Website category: phone
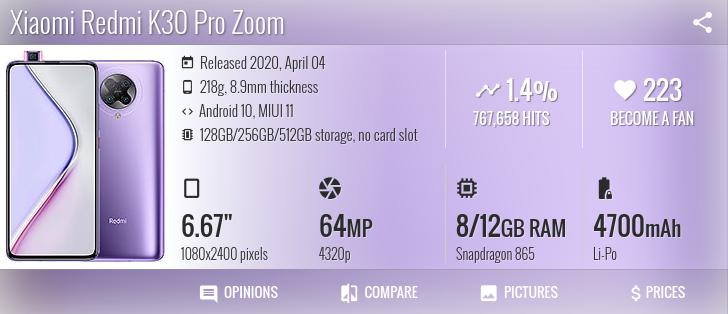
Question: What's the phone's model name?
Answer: Xiaomi Redmi K30 Pro Zoom

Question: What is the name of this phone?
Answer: Xiaomi Redmi K30 Pro Zoom

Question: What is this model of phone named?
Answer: Xiaomi Redmi K30 Pro Zoom

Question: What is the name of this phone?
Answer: Xiaomi Redmi K30 Pro Zoom

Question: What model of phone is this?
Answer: Xiaomi Redmi K30 Pro Zoom

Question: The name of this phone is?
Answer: Xiaomi Redmi K30 Pro Zoom

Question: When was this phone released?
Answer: Released 2020, April 04

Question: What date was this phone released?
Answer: Released 2020, April 04

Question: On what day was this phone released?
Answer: Released 2020, April 04

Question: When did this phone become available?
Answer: Released 2020, April 04

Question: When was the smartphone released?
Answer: Released 2020, April 04

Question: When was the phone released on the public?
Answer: Released 2020, April 04

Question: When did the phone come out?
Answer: Released 2020, April 04

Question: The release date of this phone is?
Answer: Released 2020, April 04

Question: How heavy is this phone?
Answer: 218g

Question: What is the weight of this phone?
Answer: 218g

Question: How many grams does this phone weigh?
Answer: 218g

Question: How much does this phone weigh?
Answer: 218g

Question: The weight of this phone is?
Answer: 218g

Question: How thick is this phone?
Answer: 8.9mm thickness

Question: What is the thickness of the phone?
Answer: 8.9mm thickness

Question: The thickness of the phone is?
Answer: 8.9mm thickness

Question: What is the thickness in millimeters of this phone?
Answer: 8.9mm thickness

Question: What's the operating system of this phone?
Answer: Android 10, MIUI 11

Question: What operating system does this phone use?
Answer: Android 10, MIUI 11

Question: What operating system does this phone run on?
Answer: Android 10, MIUI 11

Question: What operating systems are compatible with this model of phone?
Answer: Android 10, MIUI 11

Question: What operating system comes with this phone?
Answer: Android 10, MIUI 11

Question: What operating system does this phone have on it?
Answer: Android 10, MIUI 11

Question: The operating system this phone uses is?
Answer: Android 10, MIUI 11

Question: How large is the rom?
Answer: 128GB/256GB/512GB storage

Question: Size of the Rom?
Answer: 128GB/256GB/512GB storage

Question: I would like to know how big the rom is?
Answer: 128GB/256GB/512GB storage

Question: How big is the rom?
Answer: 128GB/256GB/512GB storage

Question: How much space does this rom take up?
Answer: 128GB/256GB/512GB storage

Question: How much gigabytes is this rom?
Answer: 128GB/256GB/512GB storage

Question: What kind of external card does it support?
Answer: no card slot

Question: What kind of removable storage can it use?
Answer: no card slot

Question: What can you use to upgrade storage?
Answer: no card slot

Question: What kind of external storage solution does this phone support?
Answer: no card slot

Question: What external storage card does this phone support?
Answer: no card slot

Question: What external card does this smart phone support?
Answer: no card slot

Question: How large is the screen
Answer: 6.67"

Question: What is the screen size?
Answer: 6.67"

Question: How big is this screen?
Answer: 6.67"

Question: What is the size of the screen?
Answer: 6.67"

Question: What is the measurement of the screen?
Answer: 6.67"

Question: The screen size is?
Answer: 6.67"

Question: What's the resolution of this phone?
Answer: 1080x2400 pixels

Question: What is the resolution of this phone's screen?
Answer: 1080x2400 pixels

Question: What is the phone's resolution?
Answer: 1080x2400 pixels

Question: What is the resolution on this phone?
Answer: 1080x2400 pixels

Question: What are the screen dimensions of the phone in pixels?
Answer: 1080x2400 pixels

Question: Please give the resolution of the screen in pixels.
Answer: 1080x2400 pixels

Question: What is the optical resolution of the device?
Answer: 1080x2400 pixels

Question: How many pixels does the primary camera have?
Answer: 64 MP

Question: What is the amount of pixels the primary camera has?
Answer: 64 MP

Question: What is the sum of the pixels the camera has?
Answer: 64 MP

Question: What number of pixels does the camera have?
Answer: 64 MP

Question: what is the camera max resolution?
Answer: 64 MP

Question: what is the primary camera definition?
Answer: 64 MP

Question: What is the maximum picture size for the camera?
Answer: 64 MP

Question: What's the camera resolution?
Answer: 4320p

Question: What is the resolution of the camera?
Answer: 4320p